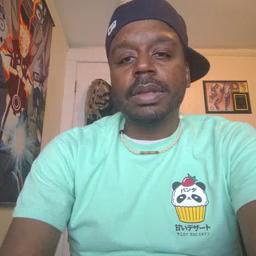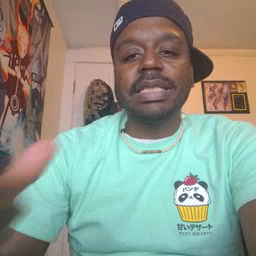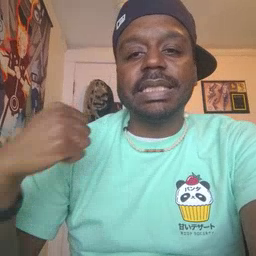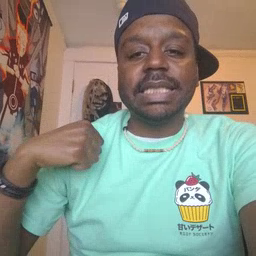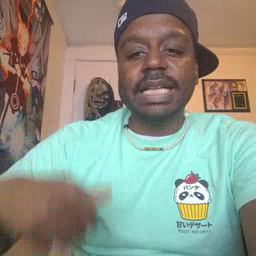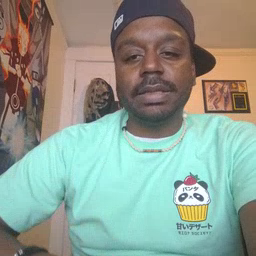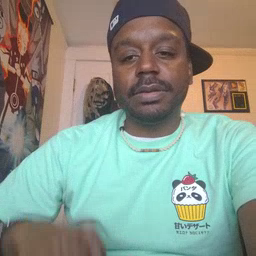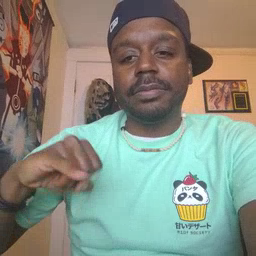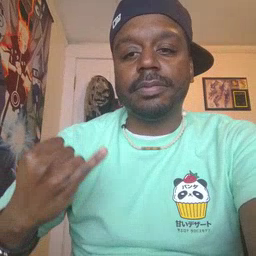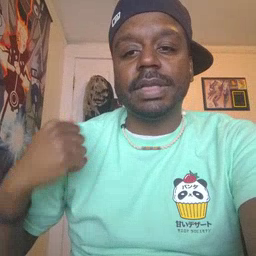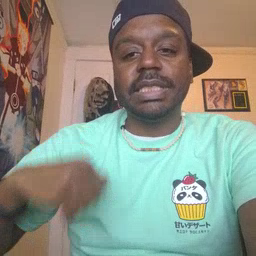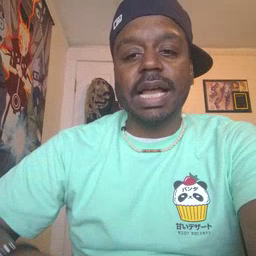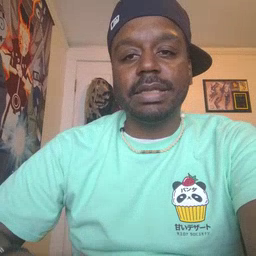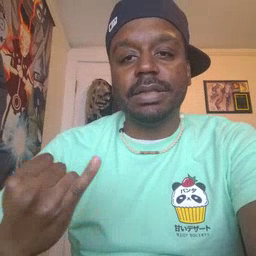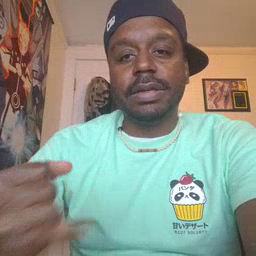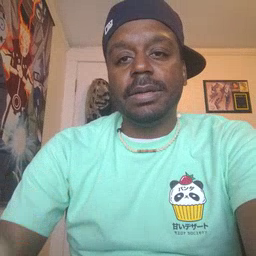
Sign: jacket